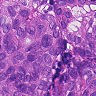
Metastatic tissue present: yes